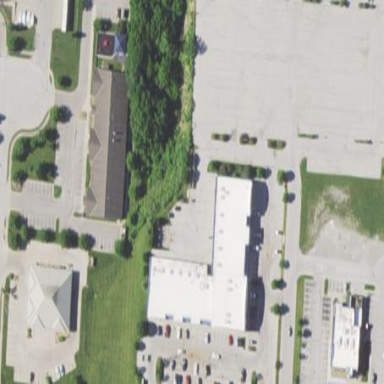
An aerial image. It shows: Retail building.